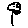
Label: flower